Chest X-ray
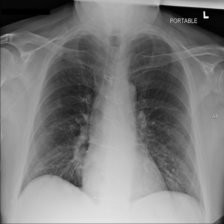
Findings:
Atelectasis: negative
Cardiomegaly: negative
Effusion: negative
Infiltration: negative
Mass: negative
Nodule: negative
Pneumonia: negative
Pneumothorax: negative
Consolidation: negative
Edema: negative
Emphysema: negative
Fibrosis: negative
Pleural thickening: negative
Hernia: negative